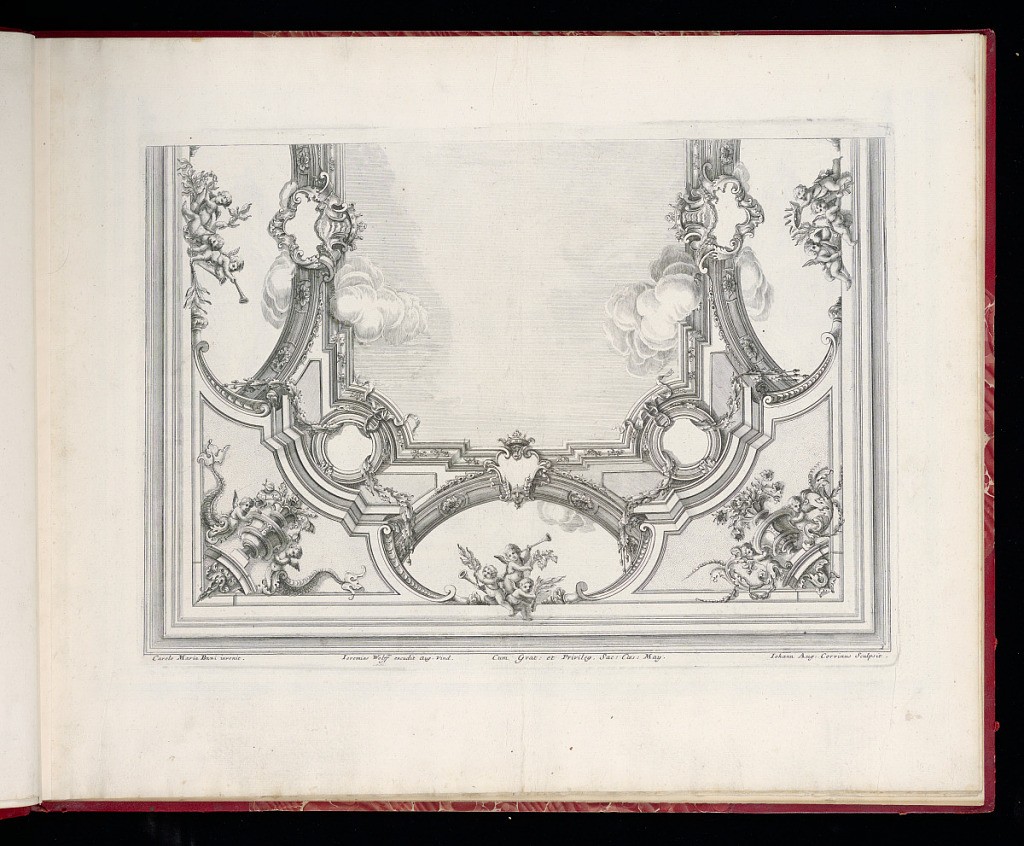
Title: Ceiling Design
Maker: Carlo Maria Pozzi
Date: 1708
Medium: Engraving on laid paper
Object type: Bound print
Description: Design for a ceiling with architectural recesses and trompe l'oeil clouds moving up the walls toward the ceiling. Along the cornice are sculpted grotesques, putti, vases, flowers, and scrolls. The plate is signed and numbered.